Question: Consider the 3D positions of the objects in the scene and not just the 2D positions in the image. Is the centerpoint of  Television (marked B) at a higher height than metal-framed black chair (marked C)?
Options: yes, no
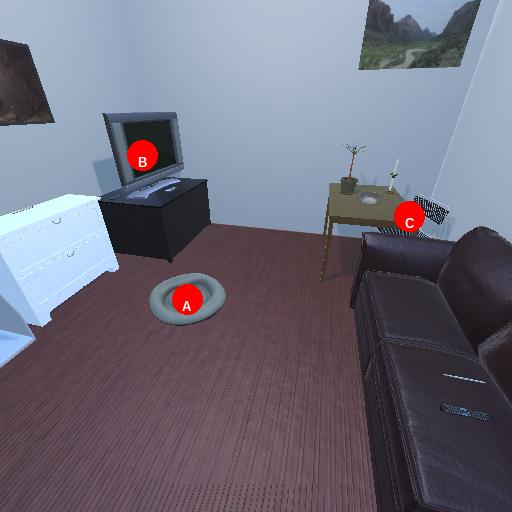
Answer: yes